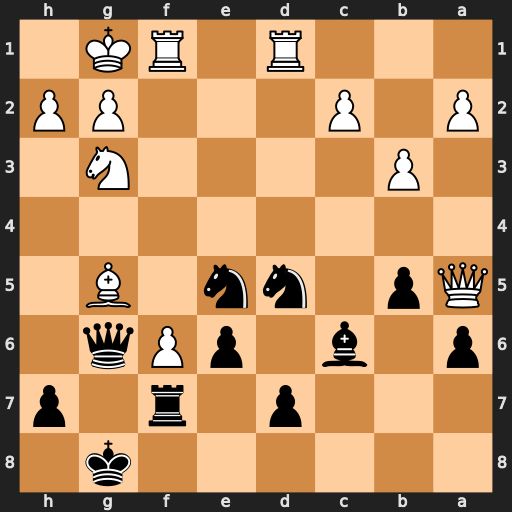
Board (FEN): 6k1/3p1r1p/p1b1pPq1/Qp1nn1B1/8/1P4N1/P1P3PP/3R1RK1
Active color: b
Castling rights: -
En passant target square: -
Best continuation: Qxg5 Qd8+ Rf8 f7+ Nxf7 Qxg5+ Nxg5